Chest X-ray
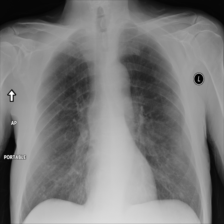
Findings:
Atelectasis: negative
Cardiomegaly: negative
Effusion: negative
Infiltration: positive
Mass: negative
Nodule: negative
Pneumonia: negative
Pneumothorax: negative
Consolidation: negative
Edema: negative
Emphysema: negative
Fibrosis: negative
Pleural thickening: negative
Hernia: negative